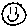
Label: smiley face